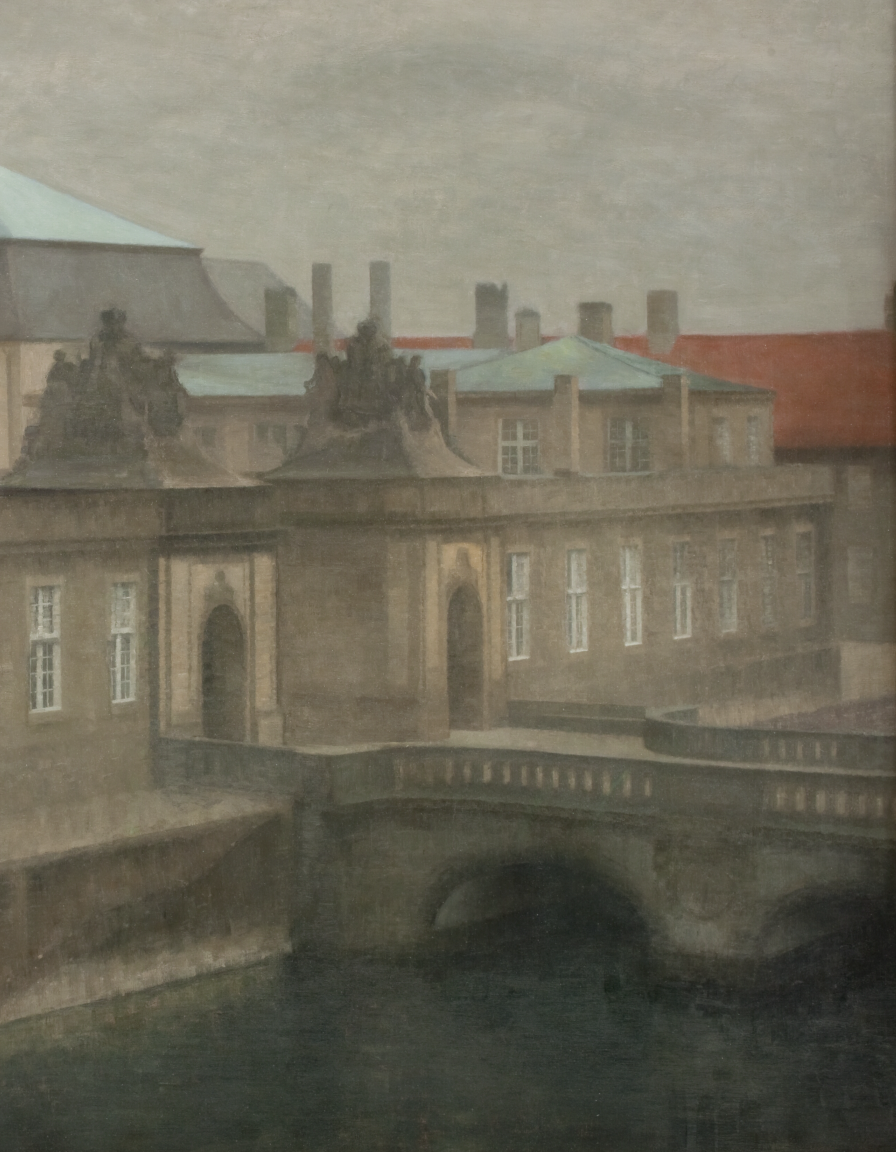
landscape painting, wide, overcast daylight, large neoclassical palace complex seen across dark canal with stone bridge arched gateways and rooftop sculptural group copper roofs and terracotta roof beyond flat grey overcast sky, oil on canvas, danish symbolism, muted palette